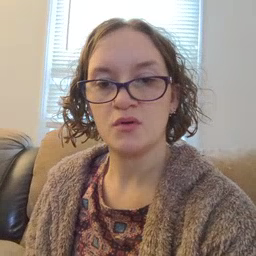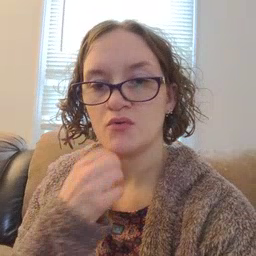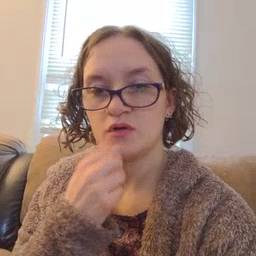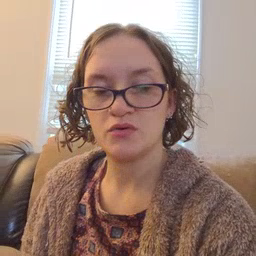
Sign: underwear